Aerial crown-view tile of a tropical tree (Barro Colorado Island, Panama), acquired 20240611:
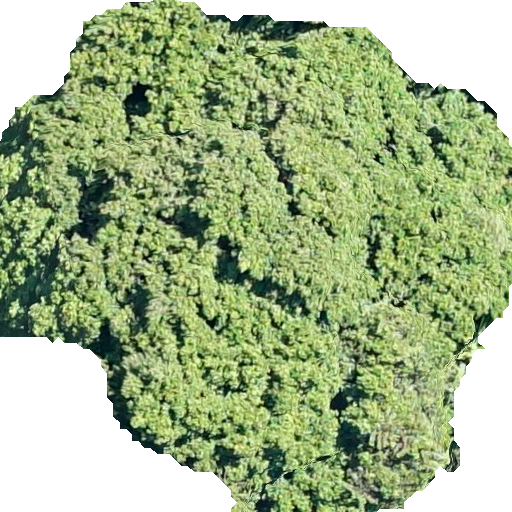
Species: Prioria copaifera
GBIF accepted scientific name: Prioria copaifera
Crown area: 332.218 m²